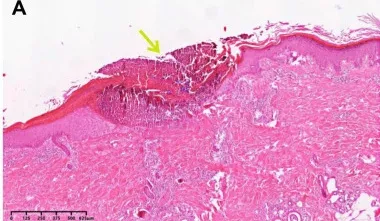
Histopathological examination of the biopsy specimen. (A) A skin biopsy sample from the papule located on the lower extremity demonstrated degenerated collagen bundles that had been eliminated to form a cup-shaped epidermal depression (HE, x10, arrow).
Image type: pathology (h&e)